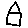
Label: house